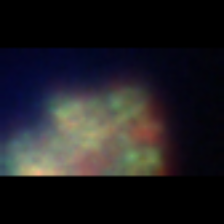
Taxon: Unknown_full_image
Group: Unknown